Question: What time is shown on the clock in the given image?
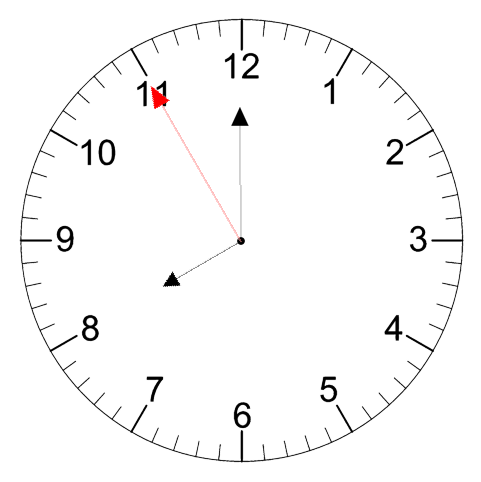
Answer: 07:59:55